Question: Is it possible to move a have a search bar at the top of a table and avoid it scrolling in IOS5?
Like this, the arrow show where I want to have searcher

Thanks!
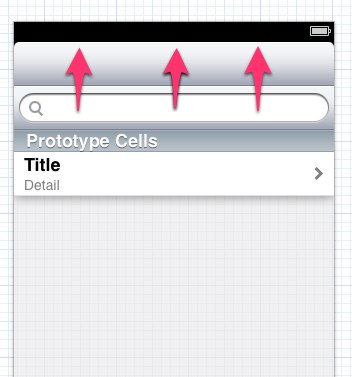
Answer: Well, one approach would be to situate a UISearchBar outside the UITableView. Then it obviously will not scroll with the table view.
If you want to use UISearchDisplayController (and get all the nice animations that come with it), I think you will have a tougher time.